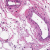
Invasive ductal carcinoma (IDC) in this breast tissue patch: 0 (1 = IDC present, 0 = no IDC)